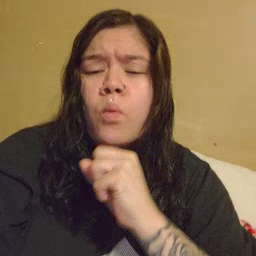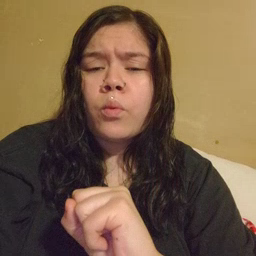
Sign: old